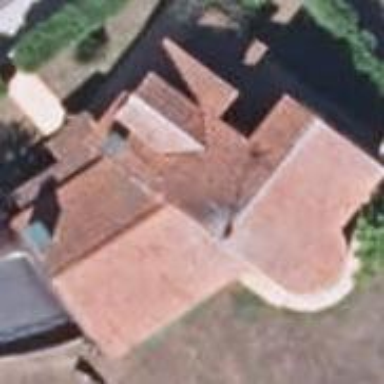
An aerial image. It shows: Simple and straightforward house.